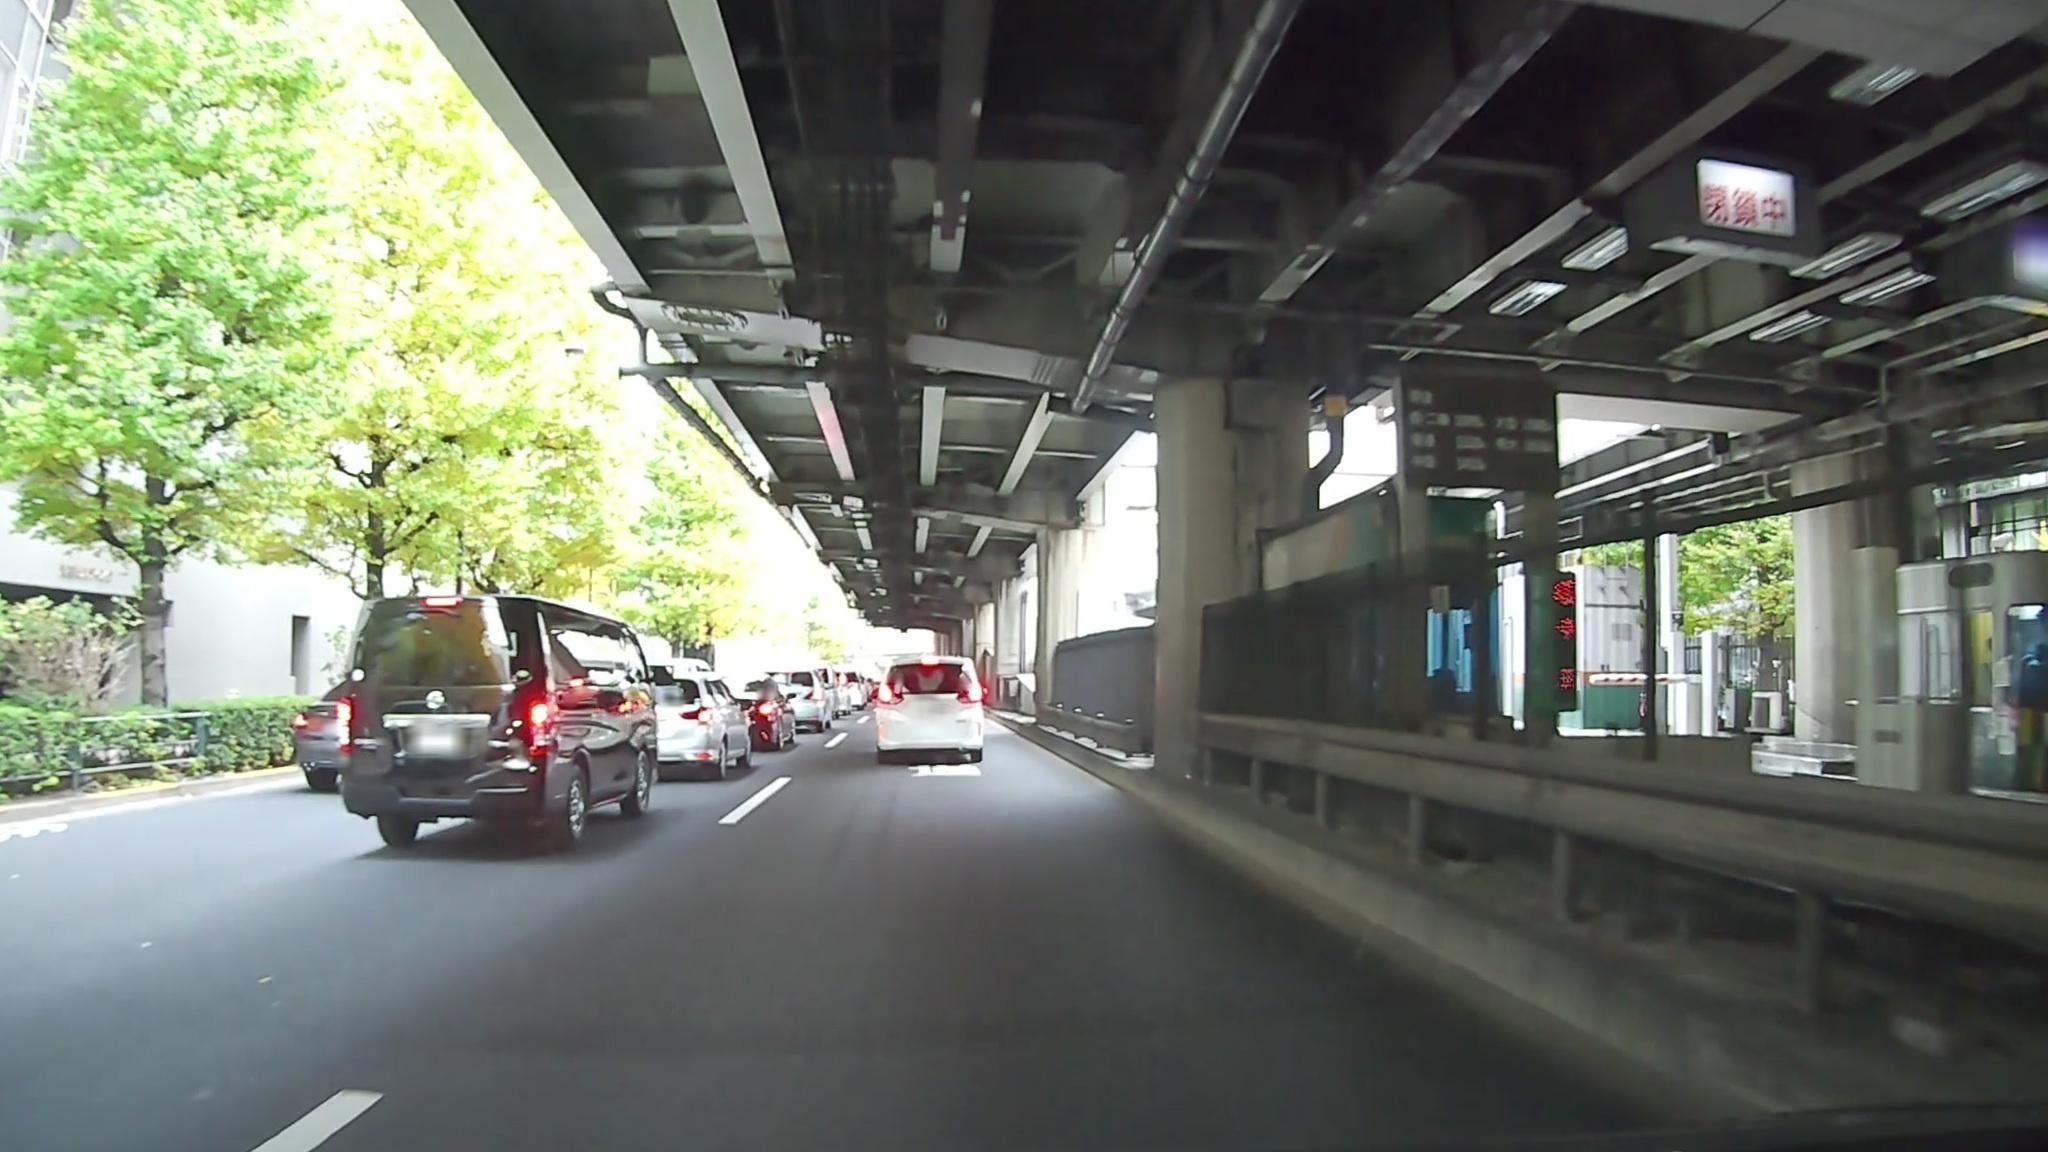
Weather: clear
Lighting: day
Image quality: good
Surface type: driving surface
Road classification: footway
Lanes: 2
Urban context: urban centre
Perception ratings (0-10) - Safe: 1.39, Lively: 6.24, Beautiful: 3.52, Boring: 2.69, Depressing: 1.62, Wealthy: 5.55